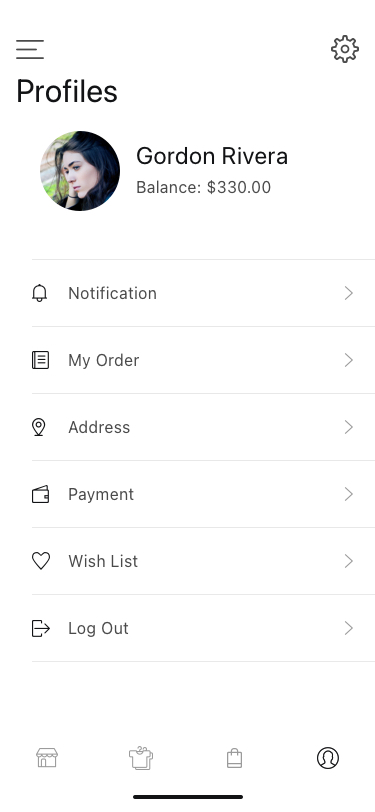
Text in this UI design:
Notification
Address
Wish List
My Order
Payment
Log Out
Gordon Rivera
Balance: $330.00
Profiles